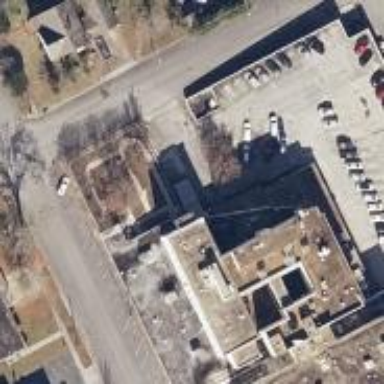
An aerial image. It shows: Building.